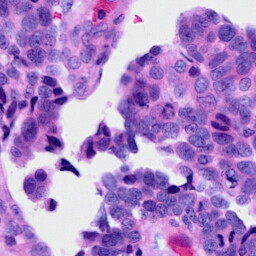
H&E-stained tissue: Ovarian